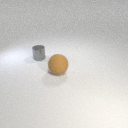
small gray metal cylinder behind large brown rubber sphere